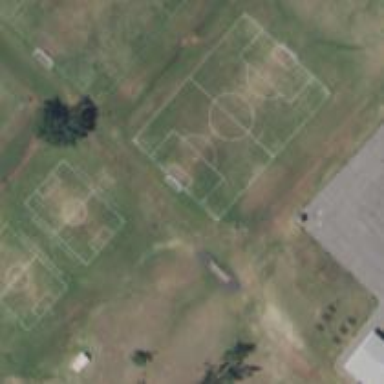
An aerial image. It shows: Soccer pitch with grass surface for leisure land.